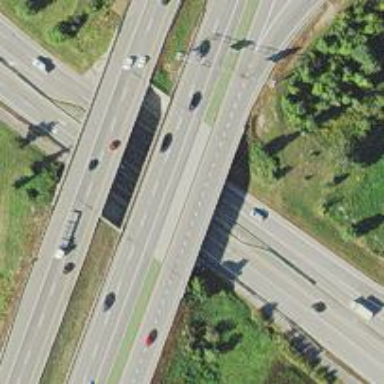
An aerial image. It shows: Asphalt motorway.